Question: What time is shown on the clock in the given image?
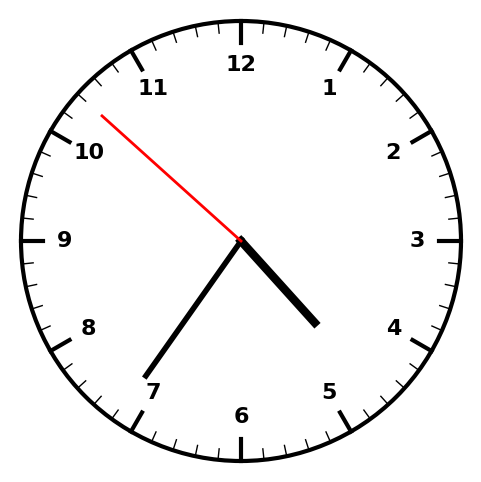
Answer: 04:35:52